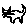
Label: cat